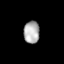
Tissue: lung
Cell type: Fibroblasts
Senescence score: 0.5456
Nuclear area (px): 347
Mean DAPI intensity: 173.781